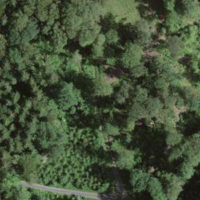
EUNIS habitat code: 43
Species observed at this site:
Petasites albus
Tussilago farfara